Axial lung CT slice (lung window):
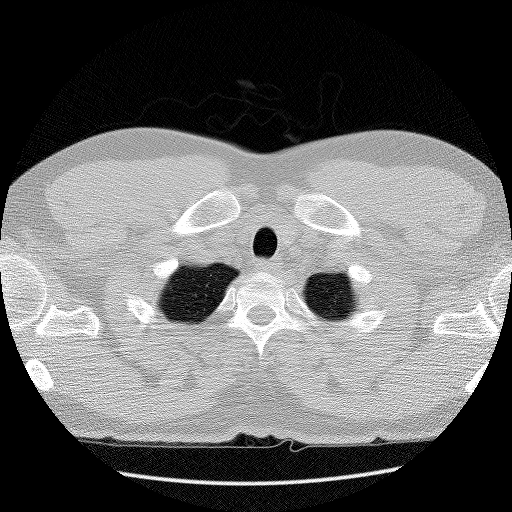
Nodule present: no